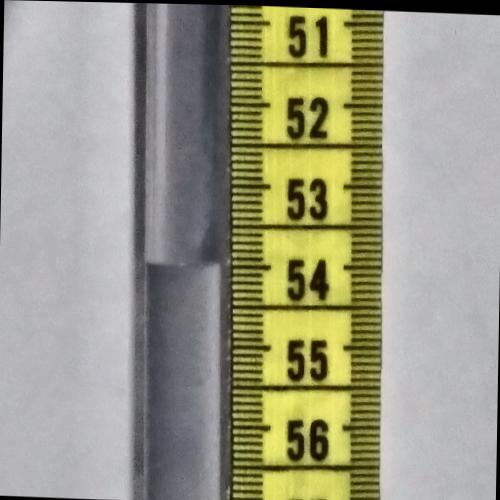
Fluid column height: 54.0 cm